Question: Count the number of objects in the diagram.
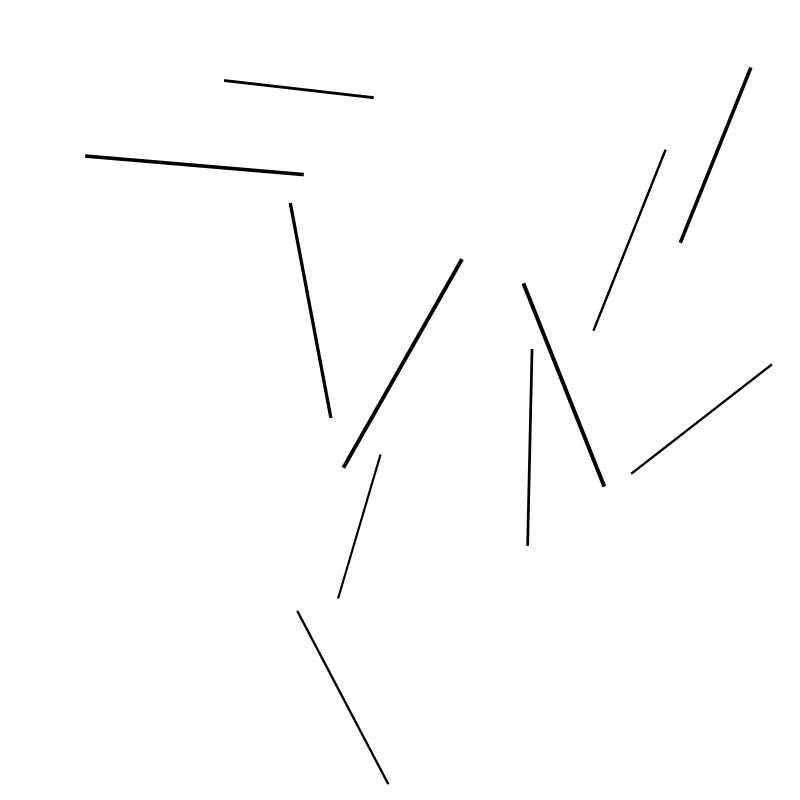
Answer: 11